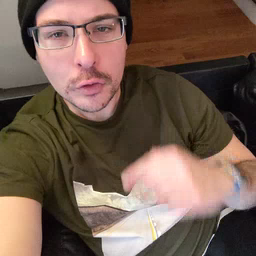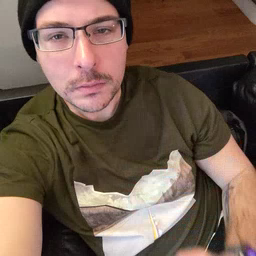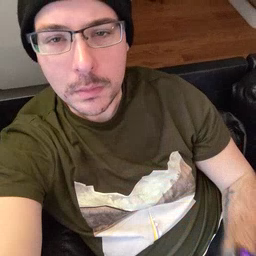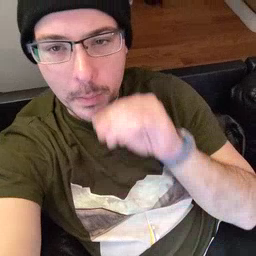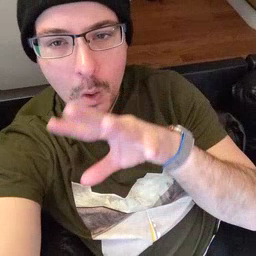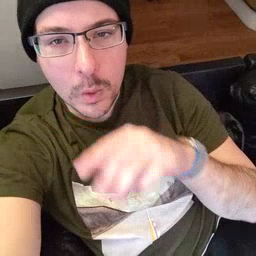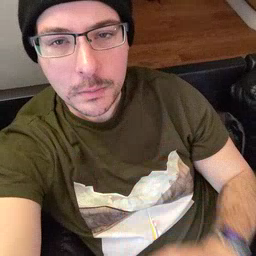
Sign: blow